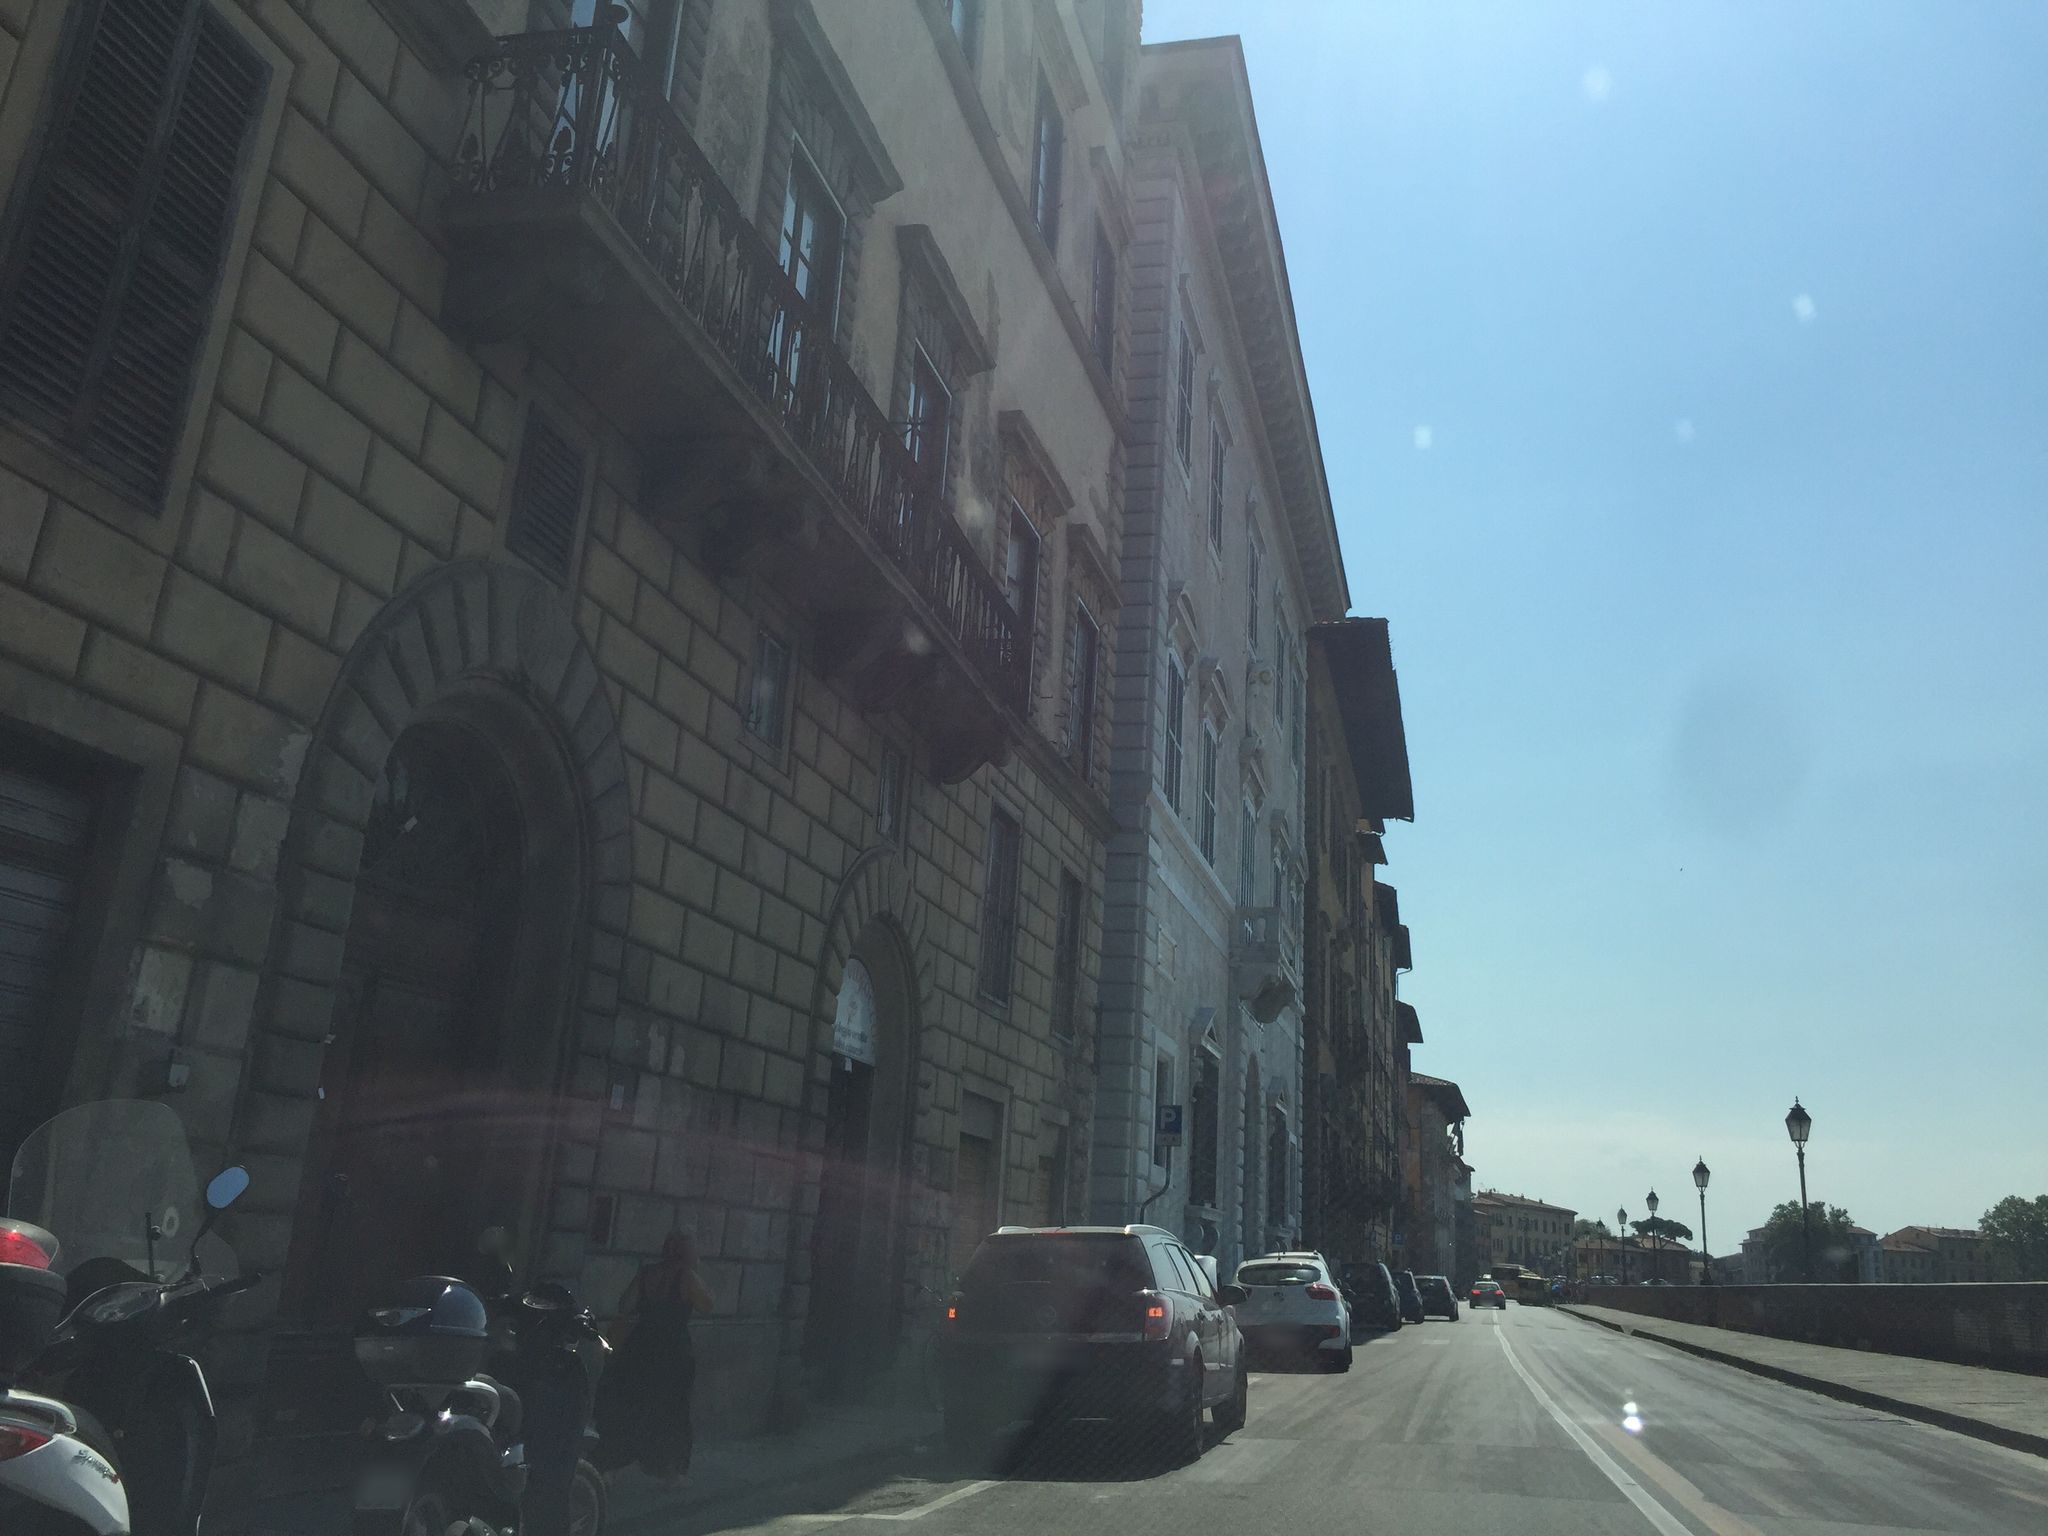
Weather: clear
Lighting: day
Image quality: good
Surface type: driving surface
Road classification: tertiary
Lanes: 2
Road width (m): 8.0
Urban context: dense urban cluster
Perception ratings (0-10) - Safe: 3.9, Lively: 7.42, Beautiful: 6.54, Boring: 3.39, Depressing: 3.36, Wealthy: 7.77